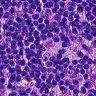
Metastatic tissue present: no